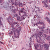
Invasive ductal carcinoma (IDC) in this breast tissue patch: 1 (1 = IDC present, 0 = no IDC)